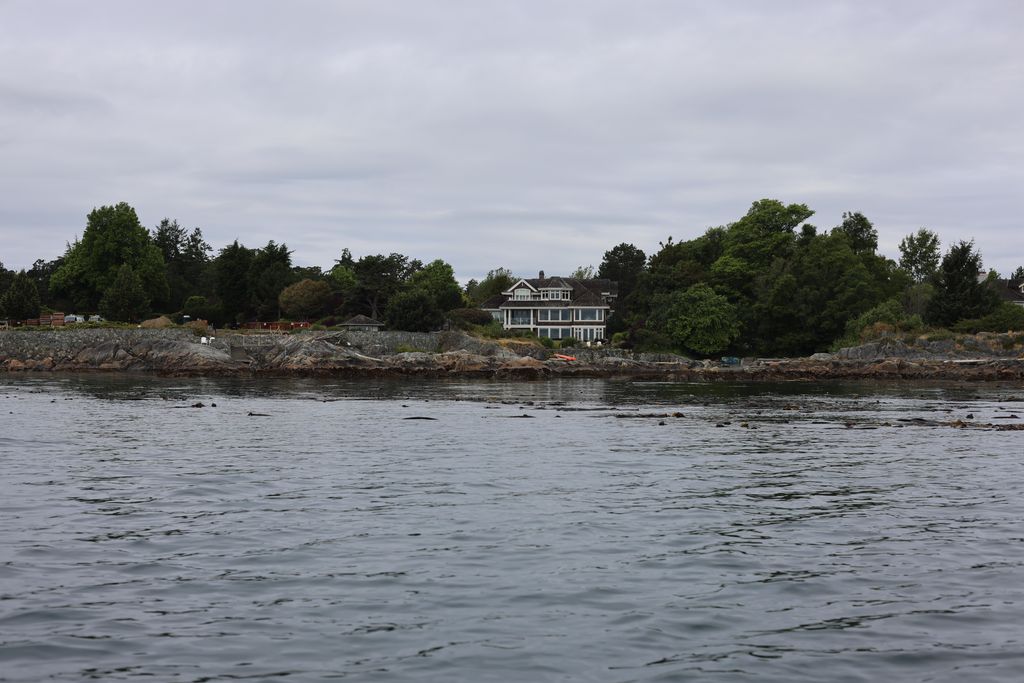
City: victoria